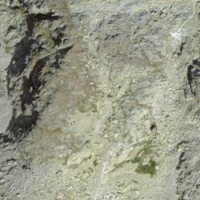
EUNIS habitat code: 48
Species observed at this site:
Pyrrhocorax graculus